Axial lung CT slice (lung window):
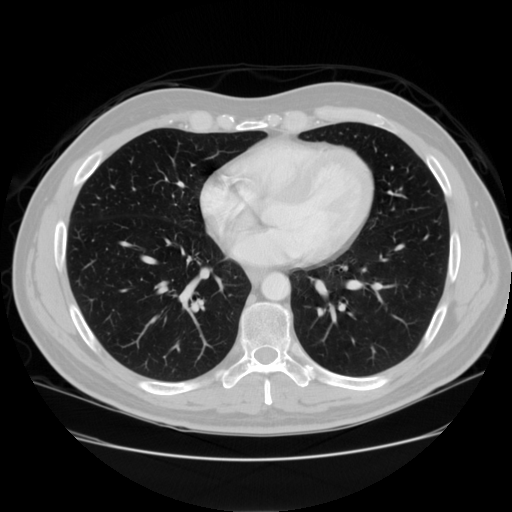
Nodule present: no